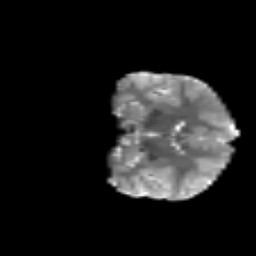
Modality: T2w
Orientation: coronal
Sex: male
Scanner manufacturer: siemens
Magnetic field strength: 3 T
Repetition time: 5 s
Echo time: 0.071 s